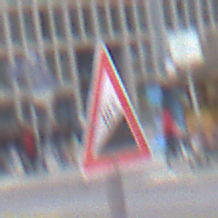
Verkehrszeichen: Steigung10
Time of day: MorningAfternoon
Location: Outdoor (Urban)
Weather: Overcast
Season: NotSpecified
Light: Natural